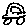
Label: car